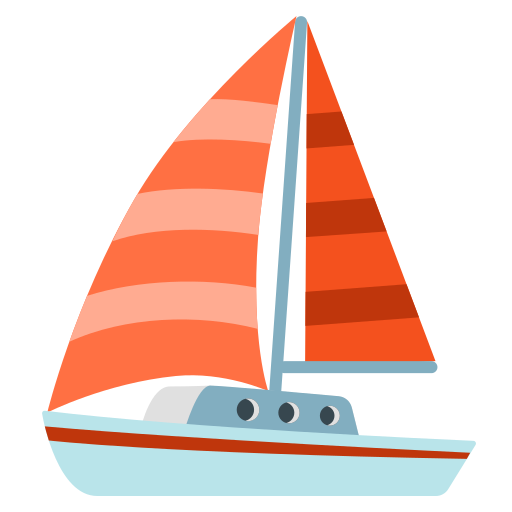
Emoji: ⛵